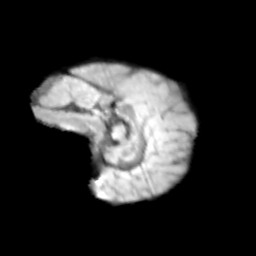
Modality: T2w
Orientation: sagittal
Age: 11
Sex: male
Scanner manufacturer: siemens
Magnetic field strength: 3 T
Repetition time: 3.8 s
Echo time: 0.07 s